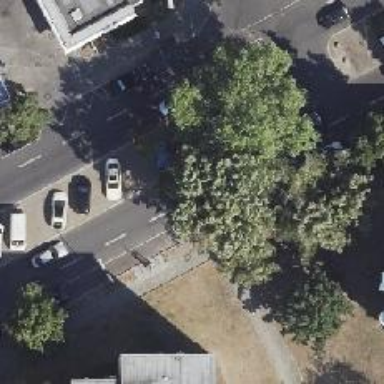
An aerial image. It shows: Tertiary road with asphalt surface and parking lane on the right side.